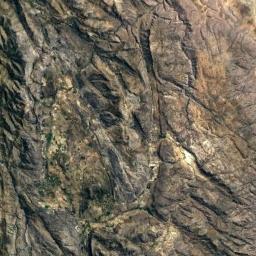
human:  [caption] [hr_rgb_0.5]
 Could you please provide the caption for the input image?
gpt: The mountain is consist of the bare land .

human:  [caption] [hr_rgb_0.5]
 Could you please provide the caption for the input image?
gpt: The mountain is uneven and rough .

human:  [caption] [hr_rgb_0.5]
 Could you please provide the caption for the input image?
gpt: The mountains are covered with yellow dirt .

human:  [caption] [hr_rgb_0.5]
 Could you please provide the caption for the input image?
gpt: The folded mountain consists of some ridges and valleys and its rocks are dark gray .

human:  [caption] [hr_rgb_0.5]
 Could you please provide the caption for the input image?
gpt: There are many rifts on the brown mountain .